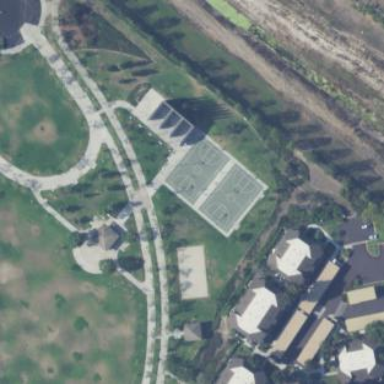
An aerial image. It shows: Basketball court on leisure land pitch.